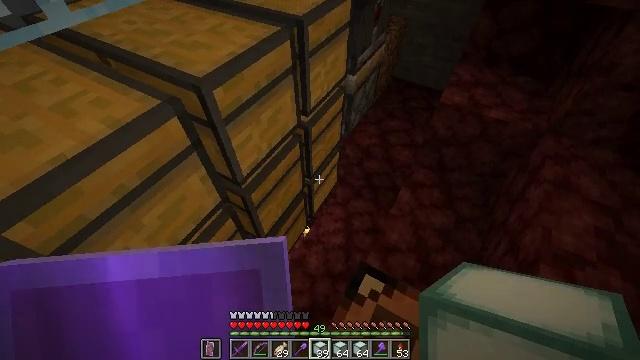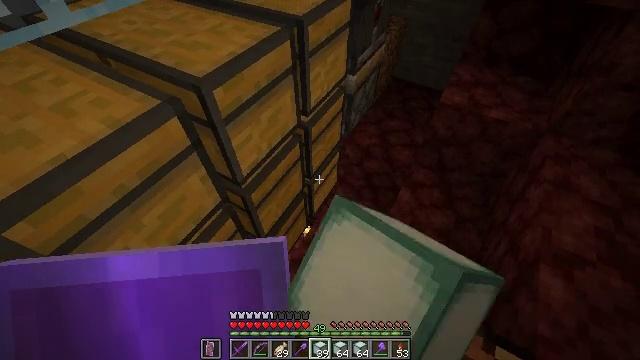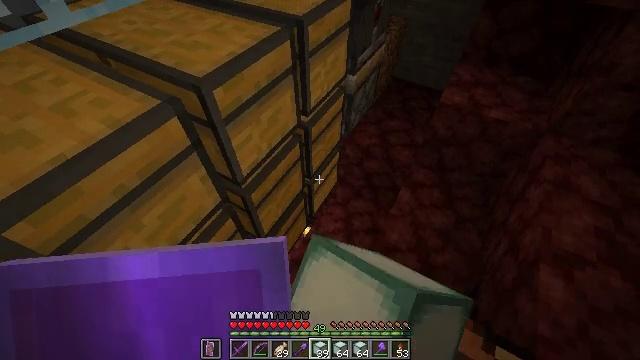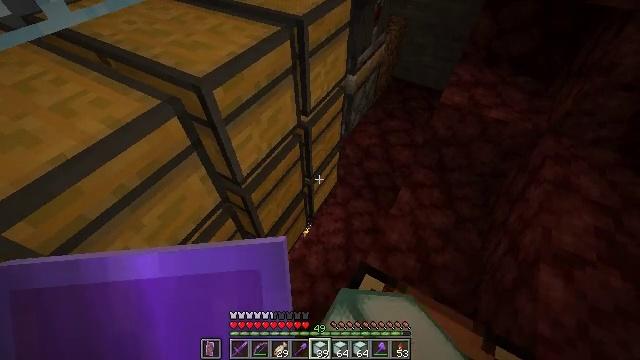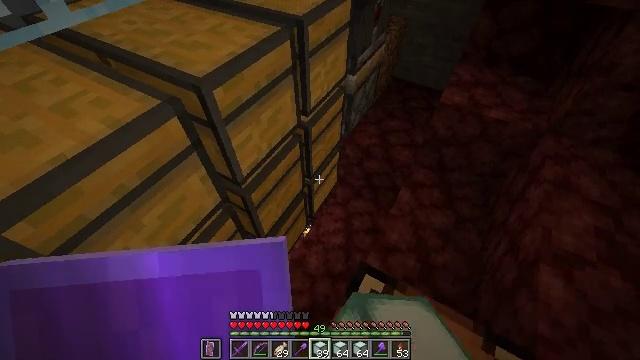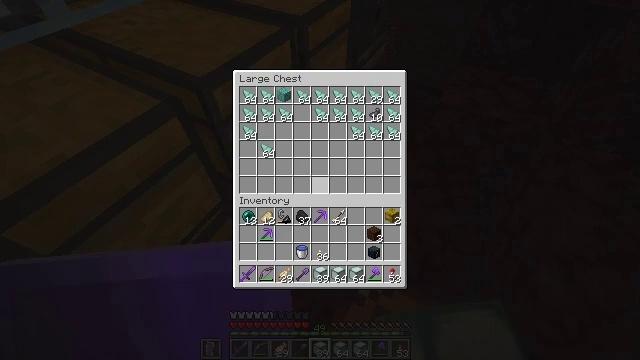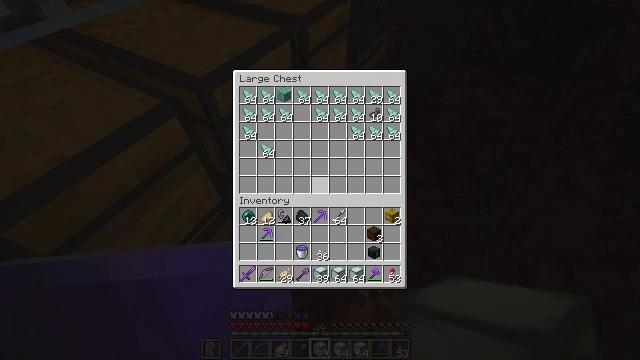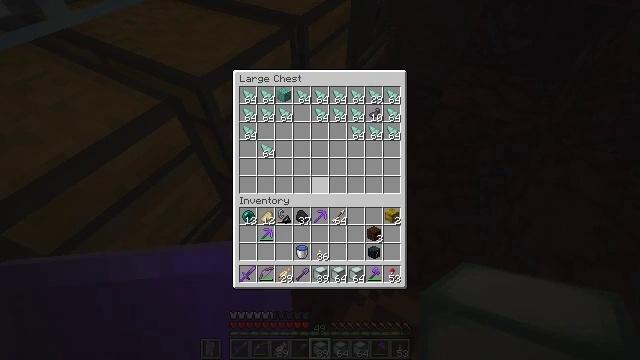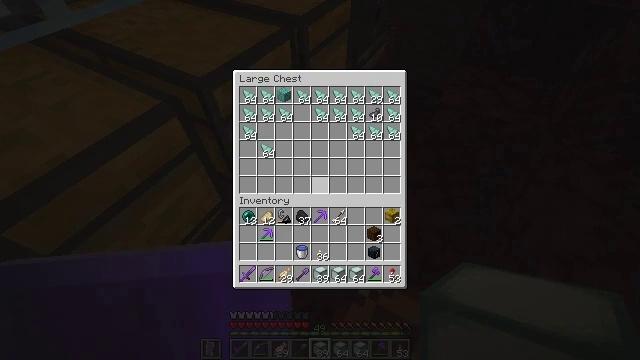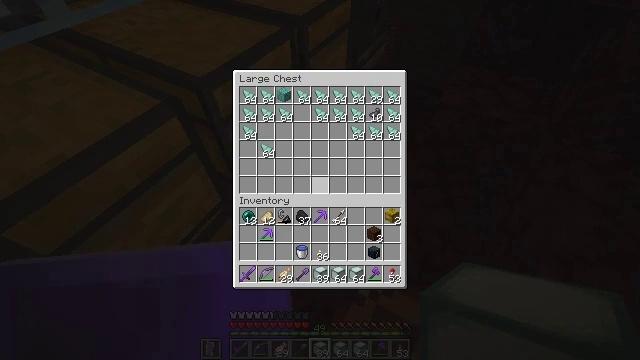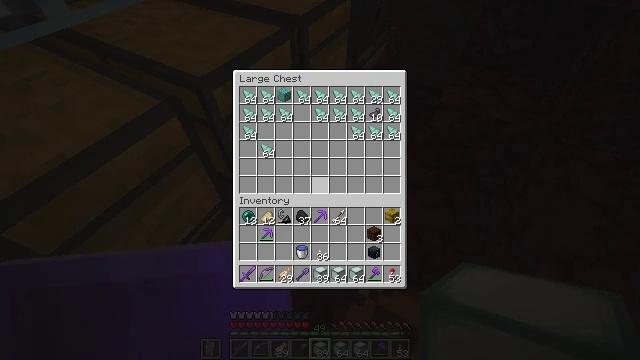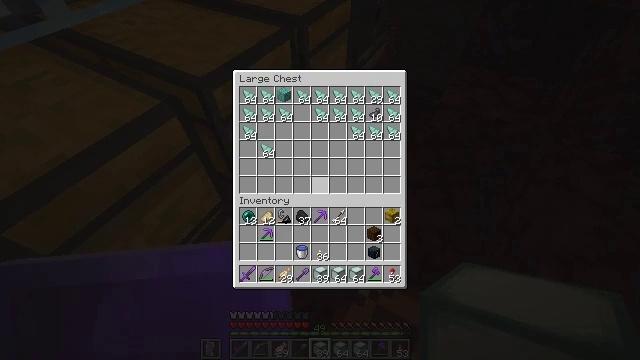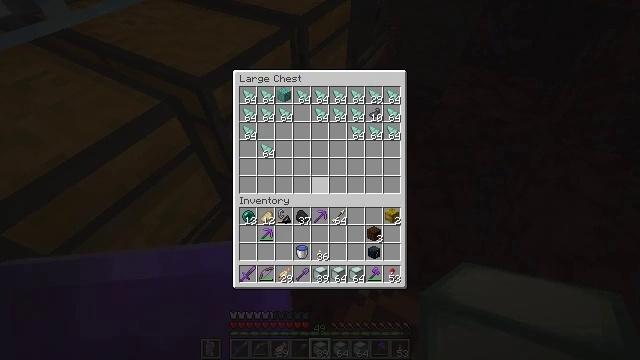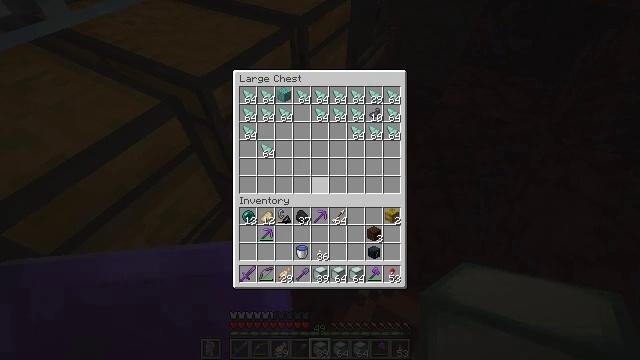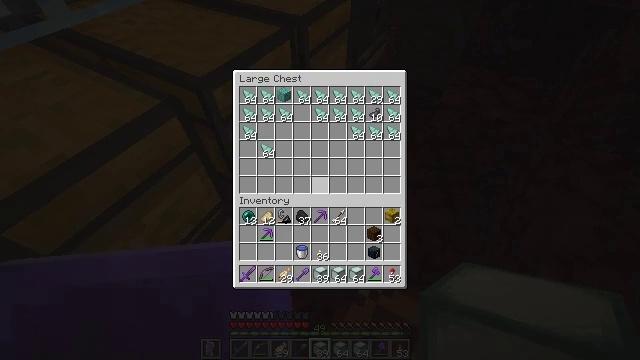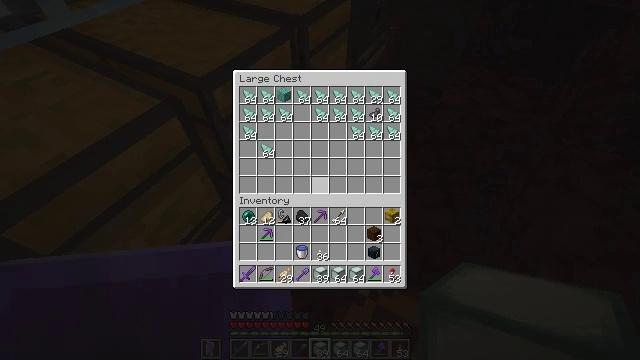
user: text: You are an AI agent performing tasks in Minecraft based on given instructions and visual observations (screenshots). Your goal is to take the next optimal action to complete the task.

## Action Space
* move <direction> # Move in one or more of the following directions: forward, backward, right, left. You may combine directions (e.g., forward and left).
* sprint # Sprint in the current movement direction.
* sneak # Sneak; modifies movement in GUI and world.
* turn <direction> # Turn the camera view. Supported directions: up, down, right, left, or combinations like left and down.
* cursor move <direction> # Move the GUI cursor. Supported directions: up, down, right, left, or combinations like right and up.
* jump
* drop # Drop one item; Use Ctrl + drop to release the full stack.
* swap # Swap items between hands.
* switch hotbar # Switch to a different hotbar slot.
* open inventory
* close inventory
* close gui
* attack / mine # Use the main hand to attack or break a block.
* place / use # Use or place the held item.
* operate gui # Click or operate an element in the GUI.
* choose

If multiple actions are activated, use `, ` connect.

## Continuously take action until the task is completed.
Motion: motion action
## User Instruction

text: Get the crafting table into the inventory.
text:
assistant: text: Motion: use / place
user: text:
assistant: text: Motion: use / place
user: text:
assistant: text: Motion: use / place
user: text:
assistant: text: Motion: no_op
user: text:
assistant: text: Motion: no_op
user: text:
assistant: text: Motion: no_op
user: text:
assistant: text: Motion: no_op
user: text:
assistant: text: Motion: no_op
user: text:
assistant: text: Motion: no_op
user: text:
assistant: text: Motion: no_op
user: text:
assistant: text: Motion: no_op
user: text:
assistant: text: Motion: no_op
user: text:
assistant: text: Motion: no_op
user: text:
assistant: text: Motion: no_op
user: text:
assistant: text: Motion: no_op
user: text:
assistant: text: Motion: no_op
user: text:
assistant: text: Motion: no_op
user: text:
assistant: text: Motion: no_op
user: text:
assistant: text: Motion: no_op
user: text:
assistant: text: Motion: no_op
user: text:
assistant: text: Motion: no_op
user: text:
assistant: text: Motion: no_op
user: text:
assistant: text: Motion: no_op
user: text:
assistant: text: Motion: no_op
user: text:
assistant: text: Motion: no_op
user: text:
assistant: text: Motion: no_op
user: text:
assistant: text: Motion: no_op
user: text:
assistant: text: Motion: no_op
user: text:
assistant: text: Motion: no_op
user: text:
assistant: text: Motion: no_op